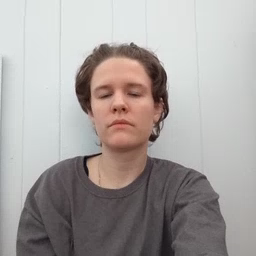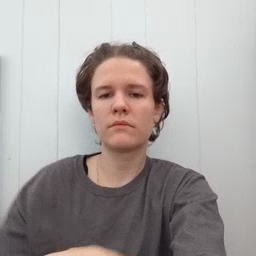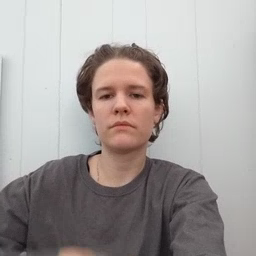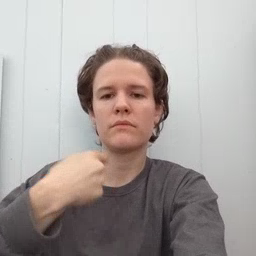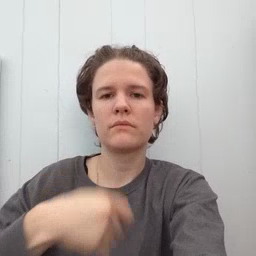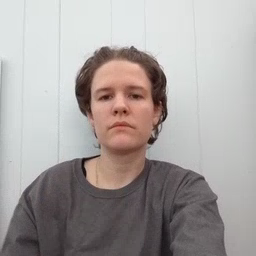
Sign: zipper